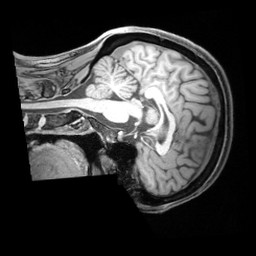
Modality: T1w
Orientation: sagittal
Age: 49
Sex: female
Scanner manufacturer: siemens
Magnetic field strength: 3 T
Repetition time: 1.97 s
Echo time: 0.00206 s